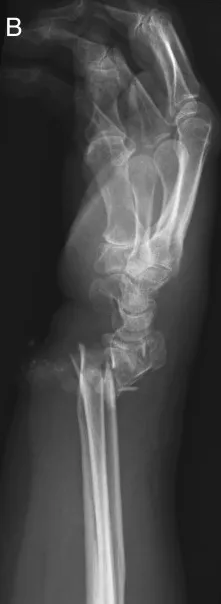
Radiographs showed bilateral distal radius fractures. According to the Arbeitsgemeinschaft fur Osteosynthesefragen (AO) classification, right side is A3 and left side is A1. B: Right side, lateral view.
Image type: radiology (x_ray)